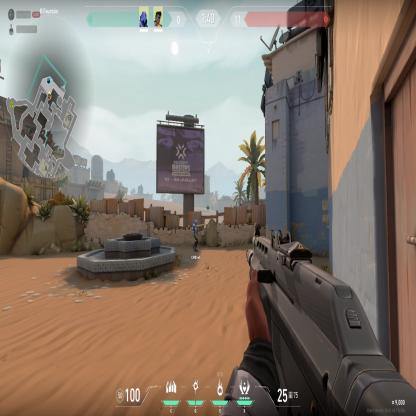
Label: teammate